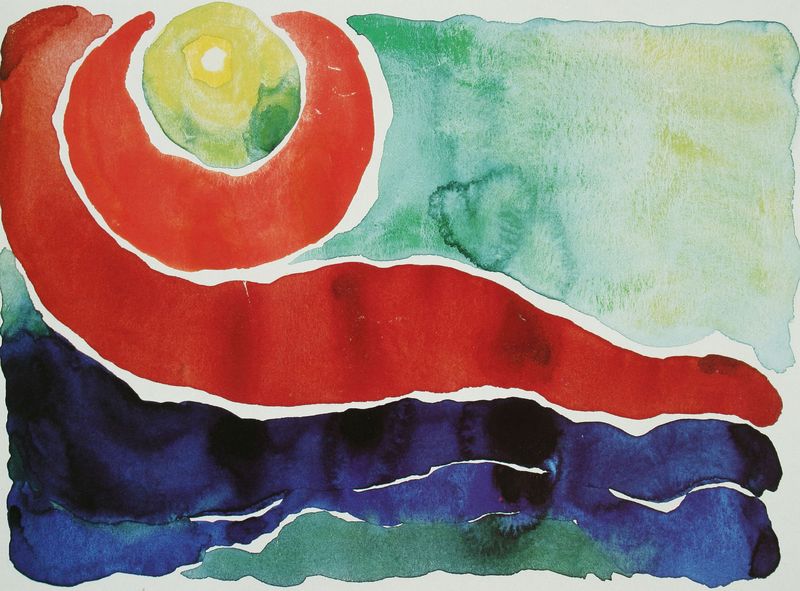
Titel: Evening Star No. IV
Künstler: Georgia O'Keeffe
Institution: Im Besitz der Künstlerin
Schlagwörter: blau, himmel, meer, wasser, weiß, aquarell, gelb, grün, rot, sonne, kreis, welle, abstrakt, rechteck, schnecke, o'eeffe